Question: I can't for the life of me find a way to make this work.
If I have 3 divs (a left sidebar, a main body, and a footer), how can I have the sidebar and main body sit next to each other without setting their positions as "absolute" or floating them? Doing either of these options result in the footer div not being pushed down by one or the other.
How might I accomplish this regardless of what comes before these elements (say another header div or something)?
In case it helps, here's an illustration of the two cases I'm trying to allow for:

Here's a simplified version of the HTML I currently have set up:
'''
<div id="sidebar"></div>
<div id="content"></div>
<div id="footer"></div>
'''
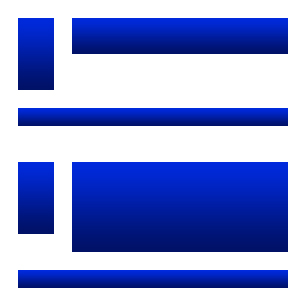
Answer: You need to specify the footer to clear the float:
'''
#footer{
clear: both;
}
'''
This forces it under floated elements.
Other options for clear are left and right.